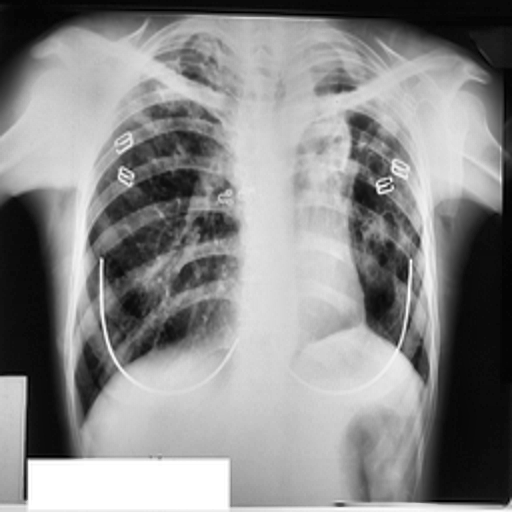
Finding: TUBERCULOSIS